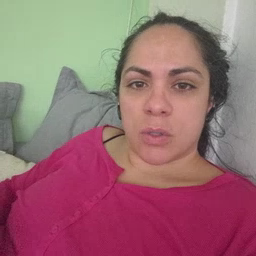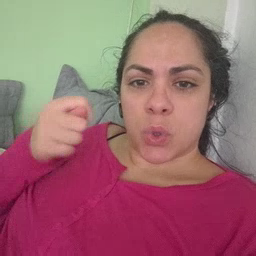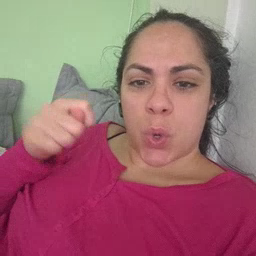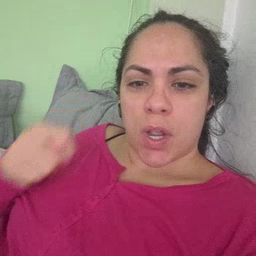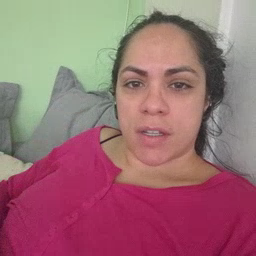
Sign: toy